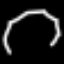
Label: octagon